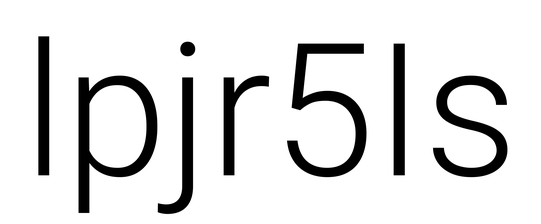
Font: Roboto_Light